Question: I'm calling the following template through Knockout:
'''
<script type="text/html" id="uploaded-files-template">
<li data-bind="text: original_name"></li>
<pre data-bind="text: ko.toJSON($parent, null, 2)"></pre>
</script>
'''
which is being called in a foreach loop from this:
'''
<ul class="files-list" data-bind="template: { name: 'uploaded-files-template', foreach: uploadedFiles, as: 'uploadedFile' }"></ul>
'''
I'm trying to access the '$parent' binding context from my template, but I'm being told it is 'undefined', and when I try and output it JSON-formatted (as I am doing above), it is empty.
'$uploadedFiles' is a 'ko.observableArray()':
'''
self.uploadedFiles = ko.observableArray([]);
'''
Which is populated via AJAX like so:

and then pushed on:
'''
$.each(message.objects, function(index, object) {
self.uploadedFiles.push(object);
});
'''
If I replace '$parent' with '$data', I can see the current iteration being outputted. Any idea why this '$parent' does not show anything?
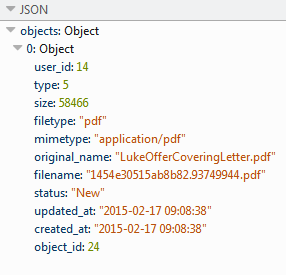
Answer: There is nothing wrong with your templates and bindings, see working <URL>.
'''
var SimpleListModel = function(items) {
this.uploadedFiles = ko.observableArray(items);
};
var model = new SimpleListModel([
{ original_name: "One" },
{ original_name: "Two" },
{ original_name: "Three" }]
)
ko.applyBindings(model);
'''
It has to be mistake in your viewModel or viewModel population.